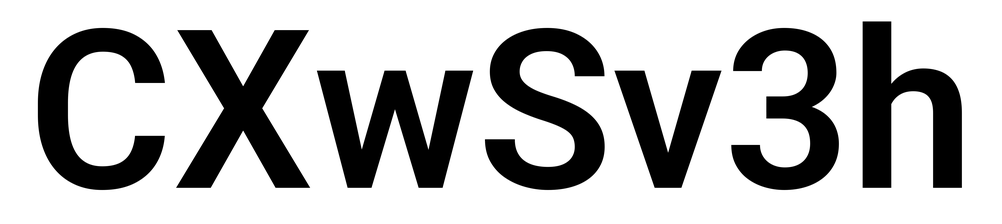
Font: Roboto_SemiBold